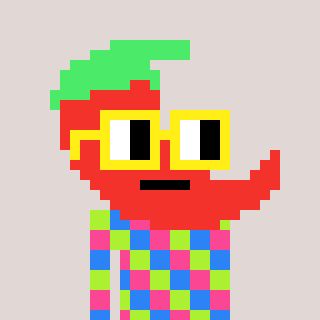
a pixel art character with square yellow glasses, a chilli-shaped head and a foggrey-colored body on a warm background